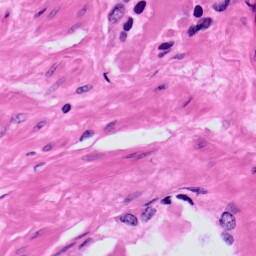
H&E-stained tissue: Prostate